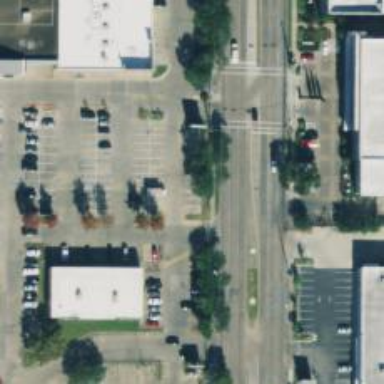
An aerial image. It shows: Parking space is available.